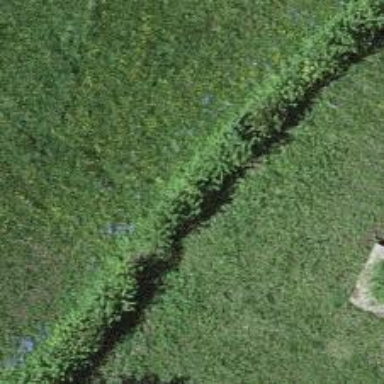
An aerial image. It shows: Fence.